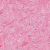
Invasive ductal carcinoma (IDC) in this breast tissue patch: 0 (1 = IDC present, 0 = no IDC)